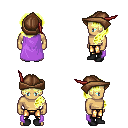
a pixel art fantasy rpg character, male body template, human, tanned skin, lavender cape, gold greaves, gold princess hairstyle, leather cap, black shoes, four views (front, back, left, right), 2x2 character sprite sheet, small pixel art, hard edges, no anti-aliasing